Question: From this post, <URL>, a convenient way to combine two vectors alternately was shown:
'''
x <- 1:3 ; y <- 4:6
c(rbind(x, y)) # [1] 1 4 2 5 3 6
'''
However, this method is only applicable to the condition that the two vectors have the same lengths. Now I want to find a general way to do that.
Here is my idea:
- 'fun <- function(x, y, n) {...}'- 'x''y'- 'n'
The expected output:
'''
x <- 1:5 ; y <- c(0, 0, 0)
fun(x, y, n = 1) # 1 0 2 0 3 0 4 5
fun(x, y, n = 2) # 1 2 0 3 4 0 5 0
fun(x, y, n = 5) # 1 2 3 4 5 0 0 0
'''
Thanks for help.
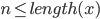
Answer: Another possibility:
'''
fun <- function(x, y, n){
c(x, y)[order(c(ceiling(seq_along(x) / n), seq_along(y)))]}
fun(x, y, 1)
# [1] 1 0 2 0 3 0 4 5
fun(x, y, 2)
# [1] 1 2 0 3 4 0 5 0
fun(x, y, 5)
# [1] 1 2 3 4 5 0 0 0
'''